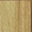
Piece: xx